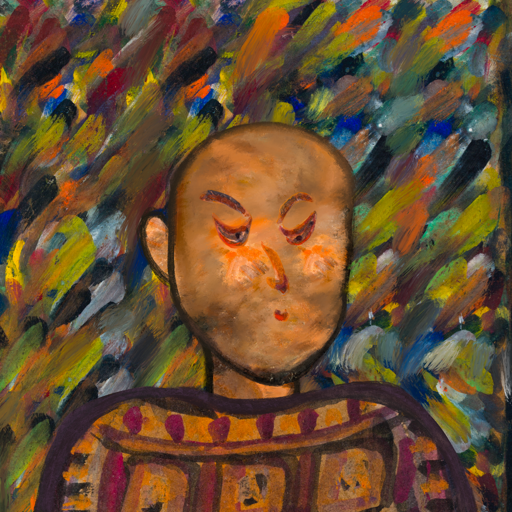
Background: An_Impression, Head And Neck Side: Gypsy_Queen, Face Side: Hypocrite, Bust: Doll, Hair Side: Blank, Head Accessory: Blank, Second Necklace: Blank, Necklace: Blank, Baby: Blank